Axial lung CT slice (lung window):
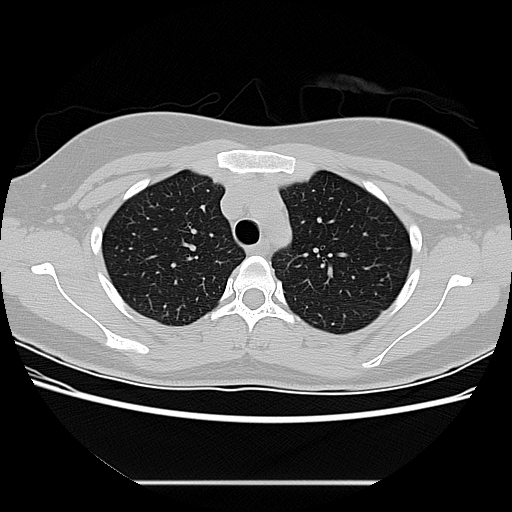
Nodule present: no